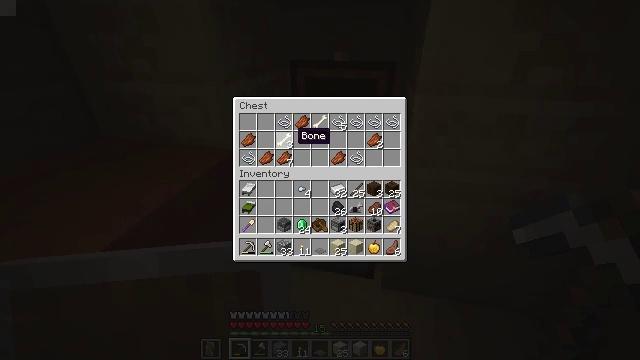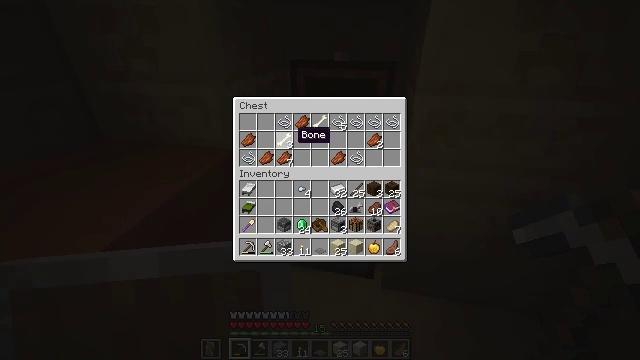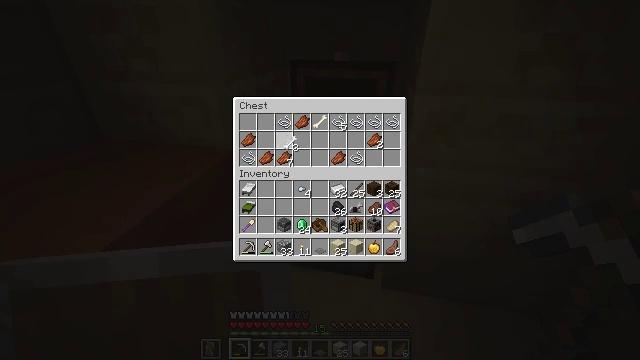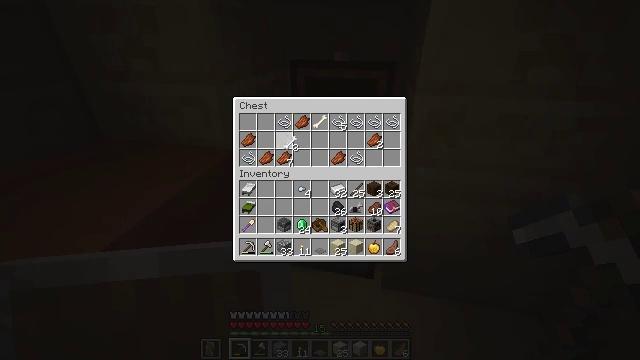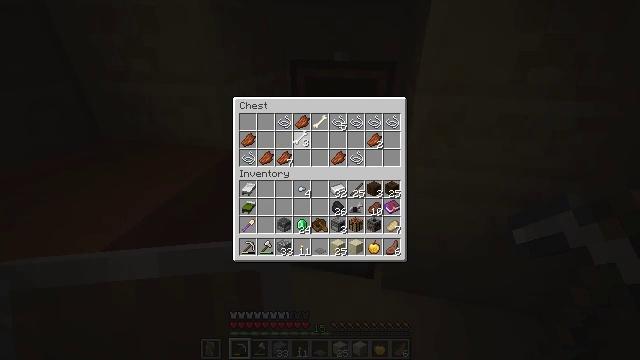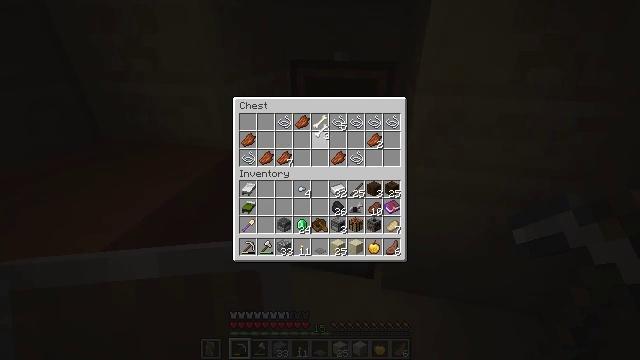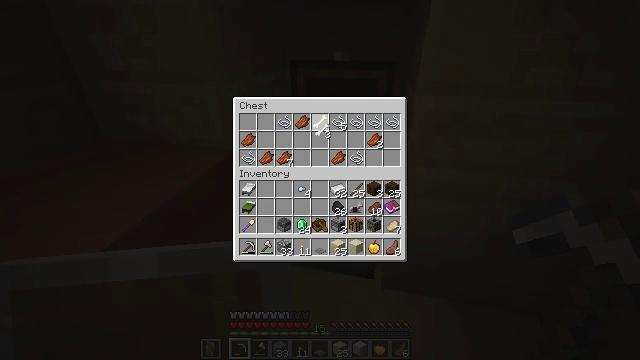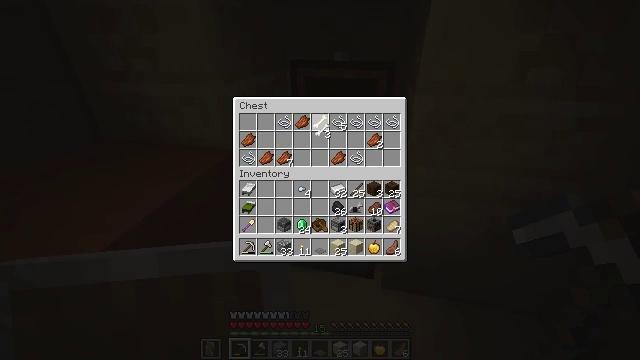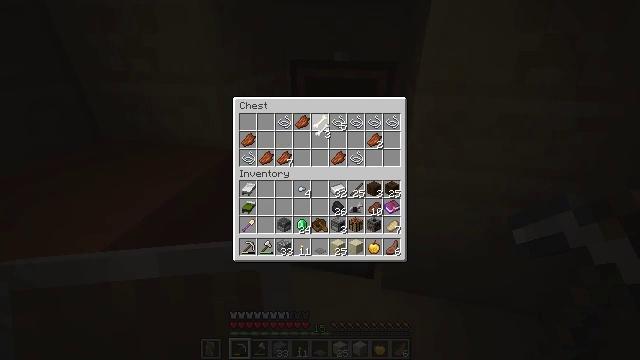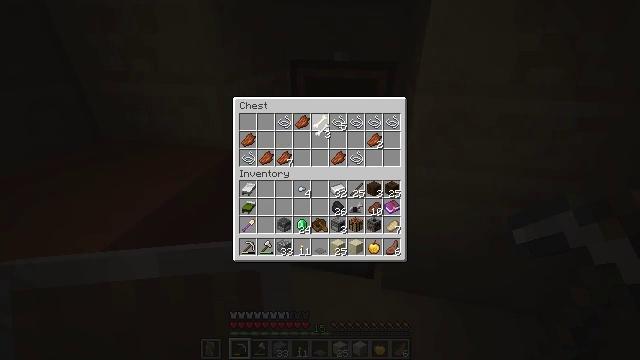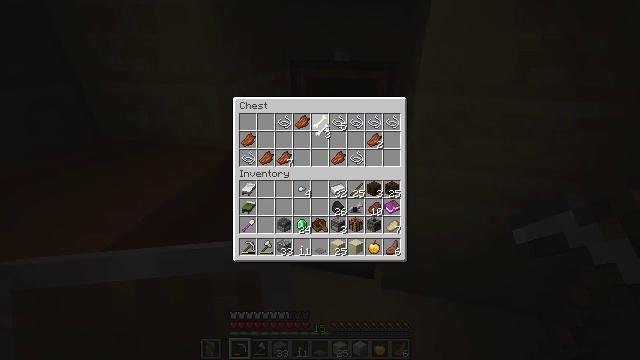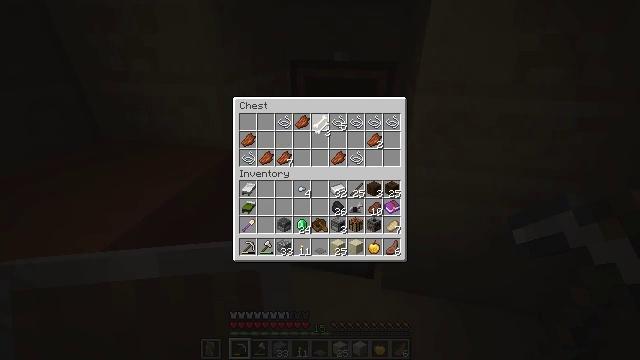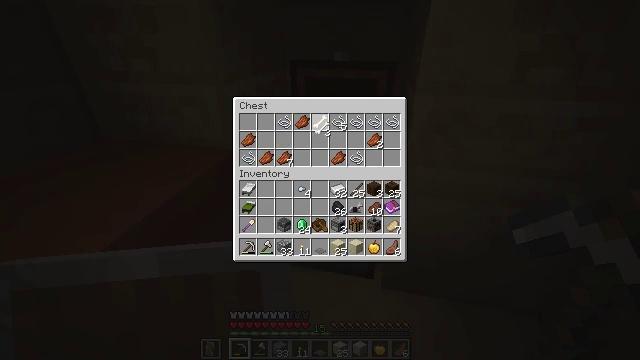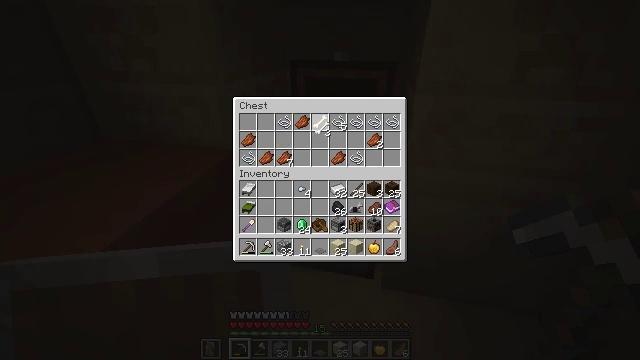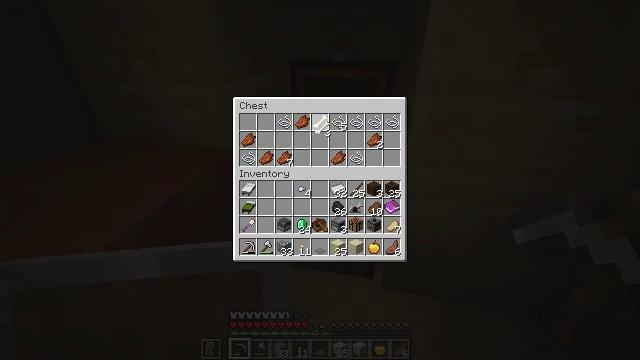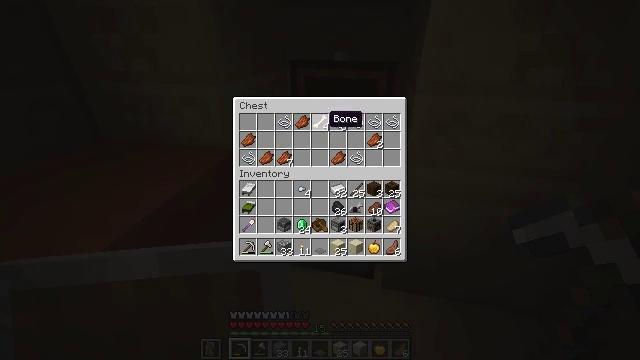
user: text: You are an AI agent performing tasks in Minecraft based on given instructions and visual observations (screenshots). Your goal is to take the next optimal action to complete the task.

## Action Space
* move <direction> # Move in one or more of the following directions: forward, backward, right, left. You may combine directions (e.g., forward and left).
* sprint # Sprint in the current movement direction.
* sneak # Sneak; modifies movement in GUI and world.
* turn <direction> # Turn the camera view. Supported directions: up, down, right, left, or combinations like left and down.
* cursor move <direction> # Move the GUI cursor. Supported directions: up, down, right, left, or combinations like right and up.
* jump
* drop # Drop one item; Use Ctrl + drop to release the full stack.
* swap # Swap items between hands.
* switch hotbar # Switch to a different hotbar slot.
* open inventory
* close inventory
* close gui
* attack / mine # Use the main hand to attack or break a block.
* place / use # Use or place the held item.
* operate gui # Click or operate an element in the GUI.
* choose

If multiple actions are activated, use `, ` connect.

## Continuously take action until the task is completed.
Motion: motion action
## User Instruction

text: Mine the cut sandstone.
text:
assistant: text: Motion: no_op
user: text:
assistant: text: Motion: operate gui
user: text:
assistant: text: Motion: operate gui
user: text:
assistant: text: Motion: cursor move right
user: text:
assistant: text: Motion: cursor move right and up
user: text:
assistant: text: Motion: no_op
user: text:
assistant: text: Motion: no_op
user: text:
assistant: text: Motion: no_op
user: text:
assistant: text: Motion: no_op
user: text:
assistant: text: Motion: no_op
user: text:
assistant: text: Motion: no_op
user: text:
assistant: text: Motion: no_op
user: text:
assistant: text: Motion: operate gui
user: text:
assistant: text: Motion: operate gui
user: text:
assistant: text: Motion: no_op
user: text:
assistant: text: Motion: no_op
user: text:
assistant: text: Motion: sneak
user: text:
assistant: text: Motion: sneak
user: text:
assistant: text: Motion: sneak
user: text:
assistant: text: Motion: sneak, operate gui
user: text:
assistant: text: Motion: sneak, operate gui
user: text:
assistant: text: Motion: sneak, operate gui
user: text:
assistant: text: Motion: sneak
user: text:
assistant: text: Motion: sneak
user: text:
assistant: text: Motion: no_op
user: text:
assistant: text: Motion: no_op
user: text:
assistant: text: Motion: no_op
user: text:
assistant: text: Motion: no_op
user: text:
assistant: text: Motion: turn left, close gui
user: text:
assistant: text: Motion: turn left and down